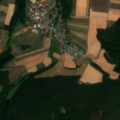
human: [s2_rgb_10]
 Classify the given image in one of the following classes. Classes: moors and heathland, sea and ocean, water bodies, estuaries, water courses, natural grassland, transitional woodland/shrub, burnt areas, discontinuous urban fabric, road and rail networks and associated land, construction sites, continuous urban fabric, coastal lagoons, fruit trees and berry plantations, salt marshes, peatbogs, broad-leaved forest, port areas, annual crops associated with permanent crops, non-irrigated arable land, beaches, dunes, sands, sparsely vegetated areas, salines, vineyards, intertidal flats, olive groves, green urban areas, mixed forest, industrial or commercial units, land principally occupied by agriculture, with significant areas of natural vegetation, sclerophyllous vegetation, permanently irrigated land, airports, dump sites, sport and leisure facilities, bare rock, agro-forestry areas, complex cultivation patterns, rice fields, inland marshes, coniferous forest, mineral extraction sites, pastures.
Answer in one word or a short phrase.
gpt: complex cultivation patterns, land principally occupied by agriculture, with significant areas of natural vegetation, broad-leaved forest, mixed forest